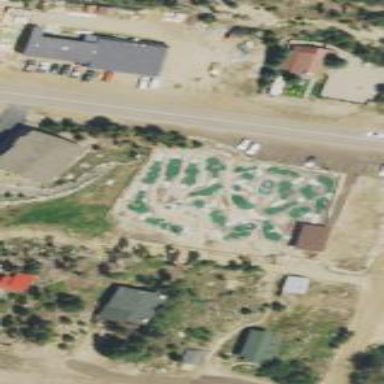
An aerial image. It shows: Miniature golf course.